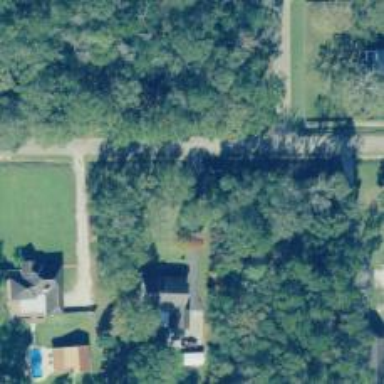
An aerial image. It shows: Driveway.